Interaction volume radius: 5 \u00c5
Interaction volume height: 35 \u00c5
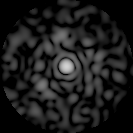
Disorder parameter: 0.8285